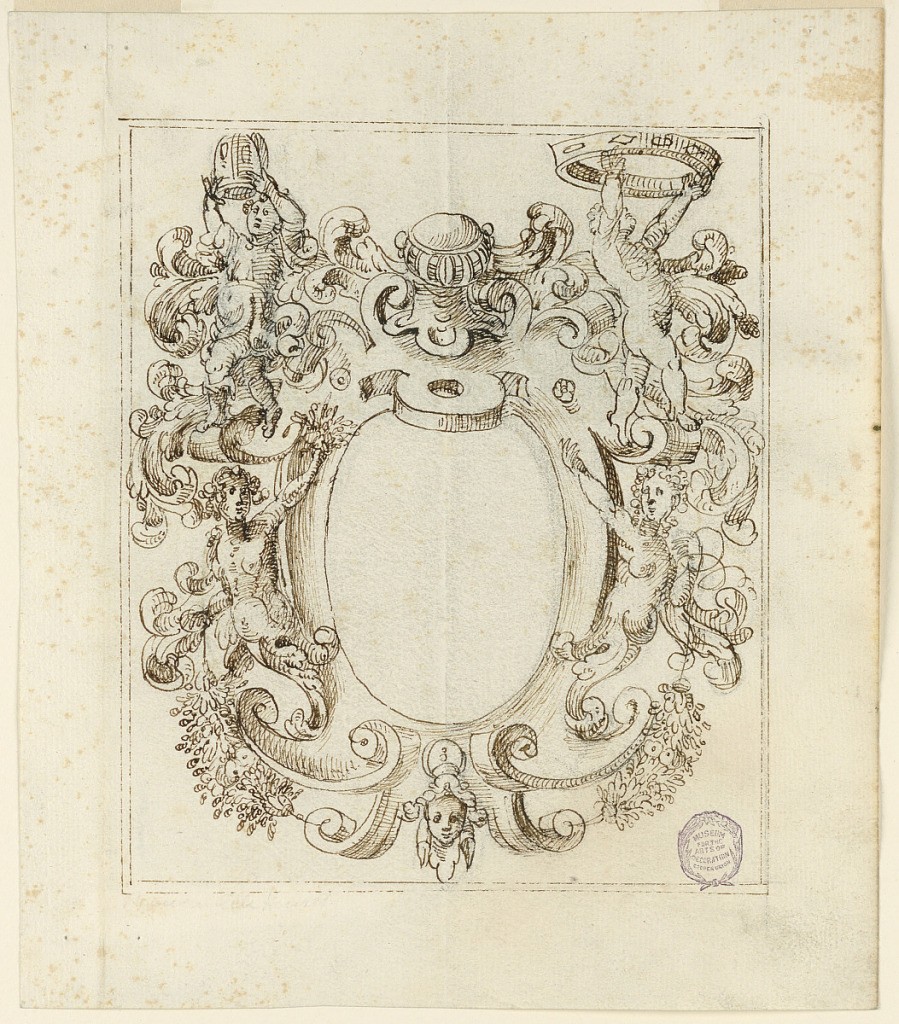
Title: Decorative Frame; verso: Frieze with Playing Children
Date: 1600–1625
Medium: Charcoal, pen and ink on paper
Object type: Drawing
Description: Frame with scrollwork. At top center, two putti hold crowns above female half figures with acanthus tails. At center below, a mask and festoons. Blank oval panel at center. Double framing lines.